Question: I am trying to build my project with RestKit, when I build it I get the error below. I have tried compiling using Apple LLVM 3.0 and LLVM GCC 4.2 and both produce the same result. Any have any ideas what is causing this issue?
'''
Ld "/Users/Jim/Library/Developer/Xcode/DerivedData/Line-dmzyzxolztfnmyeuzqkqcinpsoeq/Build/Products/Debug-iphonesimulator/Line.app/Line" normal i386
cd "/Jim/Documents/Xcode Projects/Line"
setenv MACOSX_DEPLOYMENT_TARGET 10.6
setenv PATH "/Developer/Platforms/iPhoneSimulator.platform/Developer/usr/bin:/Developer/usr/bin:/usr/bin:/bin:/usr/sbin:/sbin"
/Developer/Platforms/iPhoneSimulator.platform/Developer/usr/bin/clang -arch i386 -isysroot /Developer/Platforms/iPhoneSimulator.platform/Developer/SDKs/iPhoneSimulator5.0.sdk "-L/Users/Jim/Library/Developer/Xcode/DerivedData/Line-dmzyzxolztfnmyeuzqkqcinpsoeq/Build/Products/Debug-iphonesimulator" "-F/Users/Jim/Library/Developer/Xcode/DerivedData/Line-dmzyzxolztfnmyeuzqkqcinpsoeq/Build/Products/Debug-iphonesimulator" -filelist "/Users/Jim/Library/Developer/Xcode/DerivedData/Line-dmzyzxolztfnmyeuzqkqcinpsoeq/Build/Intermediates/Line.build/Debug-iphonesimulator/Line.build/Objects-normal/i386/Line.LinkFileList" -mmacosx-version-min=10.6 -Xlinker -objc_abi_version -Xlinker 2 ObjC -all_load -fobjc-arc -Xlinker -no_implicit_dylibs -D__IPHONE_OS_VERSION_MIN_REQUIRED=50000 -framework Security -framework MobileCoreServices -framework CFNetwork -framework SystemConfiguration -lxml2 "/Users/Jim/Library/Developer/Xcode/DerivedData/Line-dmzyzxolztfnmyeuzqkqcinpsoeq/Build/Products/Debug-iphonesimulator/libRestKit.a" -framework CoreData -framework UIKit -framework Foundation -framework CoreGraphics -o "/Users/Jim/Library/Developer/Xcode/DerivedData/Line-dmzyzxolztfnmyeuzqkqcinpsoeq/Build/Products/Debug-iphonesimulator/Line.app/Line"
Command /Developer/Platforms/iPhoneSimulator.platform/Developer/usr/bin/clang failed with exit code 1
'''

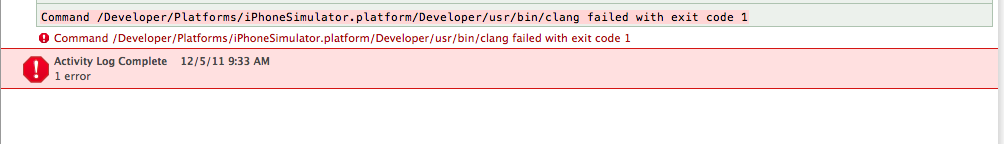
Answer: atrljoe:
did you build RestKit according to the wiki page "Installing RestKit in Xcode 4.x" on github.com/RestKit? i think there is a little mistake.
here is my solution:
1. in "Build Phases" -> "Link Binary With Libraries", delete the RestKit.framework and add Security.frameWork
2. build again
then it works.